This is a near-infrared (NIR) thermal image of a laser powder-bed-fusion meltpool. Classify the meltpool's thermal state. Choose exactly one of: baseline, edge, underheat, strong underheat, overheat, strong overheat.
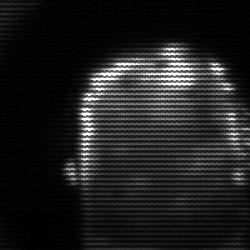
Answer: baseline